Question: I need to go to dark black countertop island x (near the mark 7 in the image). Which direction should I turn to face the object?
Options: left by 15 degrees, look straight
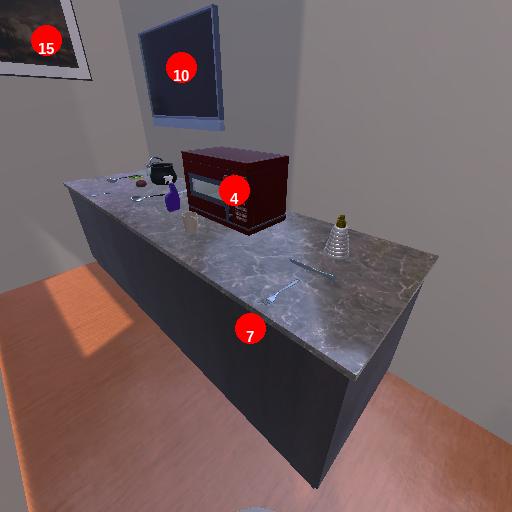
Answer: left by 15 degrees